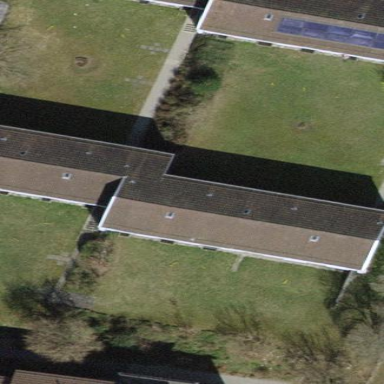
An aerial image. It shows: Gabled roof building with tile roofing. It consists of apartments.